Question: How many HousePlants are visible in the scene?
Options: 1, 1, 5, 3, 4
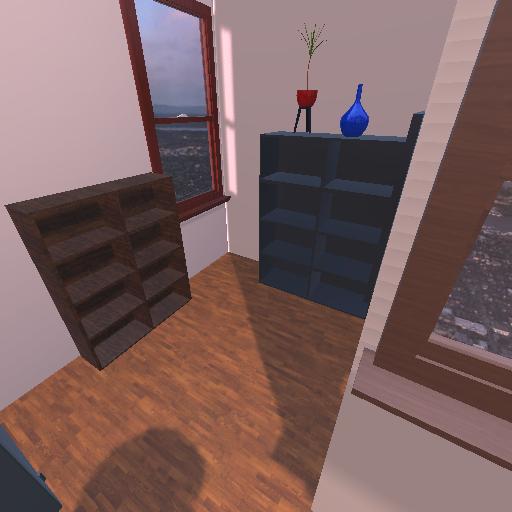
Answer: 1